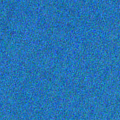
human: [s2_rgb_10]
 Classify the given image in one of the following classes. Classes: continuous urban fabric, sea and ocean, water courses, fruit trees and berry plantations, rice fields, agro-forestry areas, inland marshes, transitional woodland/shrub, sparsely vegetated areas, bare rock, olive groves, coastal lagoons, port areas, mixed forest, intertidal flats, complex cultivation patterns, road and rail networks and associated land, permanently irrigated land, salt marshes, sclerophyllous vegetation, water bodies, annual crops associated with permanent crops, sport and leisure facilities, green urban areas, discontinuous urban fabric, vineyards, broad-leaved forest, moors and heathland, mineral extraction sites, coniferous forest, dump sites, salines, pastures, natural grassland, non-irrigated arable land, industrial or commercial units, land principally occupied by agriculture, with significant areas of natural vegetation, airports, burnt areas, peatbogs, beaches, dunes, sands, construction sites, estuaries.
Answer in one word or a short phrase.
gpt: sea and ocean